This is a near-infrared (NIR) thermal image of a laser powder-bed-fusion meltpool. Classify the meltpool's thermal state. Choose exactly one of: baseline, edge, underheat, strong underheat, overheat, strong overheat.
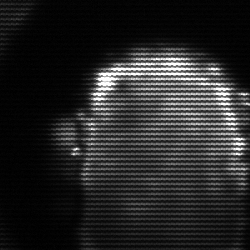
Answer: baseline